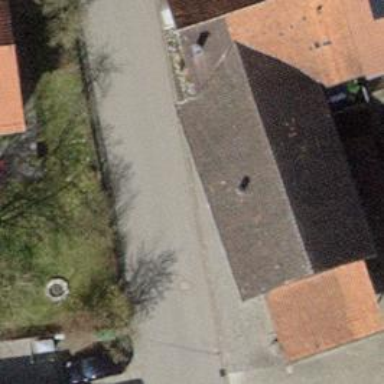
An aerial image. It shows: Gabled house with tiled roof.